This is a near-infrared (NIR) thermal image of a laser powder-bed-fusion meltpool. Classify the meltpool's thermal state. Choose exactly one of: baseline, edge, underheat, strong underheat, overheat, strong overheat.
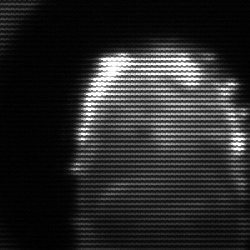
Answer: baseline